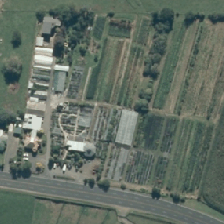
Land cover: urban_build_up